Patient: sex F, age 59
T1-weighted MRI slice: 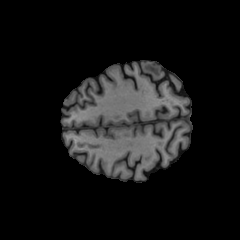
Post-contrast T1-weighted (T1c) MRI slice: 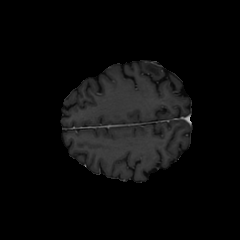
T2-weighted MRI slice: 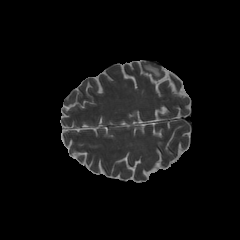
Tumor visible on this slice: yes
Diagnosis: Glioblastoma, IDH-wildtype
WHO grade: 4